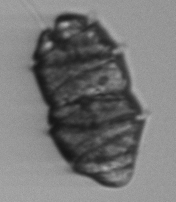
Label: Margalefidinium